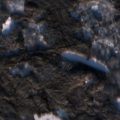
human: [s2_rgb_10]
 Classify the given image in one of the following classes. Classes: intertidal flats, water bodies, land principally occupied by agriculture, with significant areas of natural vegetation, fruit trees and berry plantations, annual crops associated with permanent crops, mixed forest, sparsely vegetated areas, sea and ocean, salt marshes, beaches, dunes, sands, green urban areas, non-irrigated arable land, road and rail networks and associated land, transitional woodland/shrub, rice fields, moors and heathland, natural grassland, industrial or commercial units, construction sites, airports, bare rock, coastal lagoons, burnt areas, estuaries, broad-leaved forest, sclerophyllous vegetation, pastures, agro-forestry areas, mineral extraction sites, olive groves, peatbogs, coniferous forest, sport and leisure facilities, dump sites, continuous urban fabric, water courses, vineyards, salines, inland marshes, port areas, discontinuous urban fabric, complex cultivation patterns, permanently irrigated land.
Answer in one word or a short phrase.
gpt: coniferous forest, mixed forest, transitional woodland/shrub